Field crop: maize
Growth stage: 2
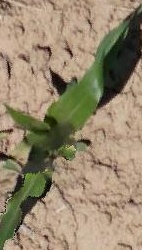
Species: maize